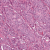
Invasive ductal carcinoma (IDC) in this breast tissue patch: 1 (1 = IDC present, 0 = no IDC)